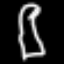
Label: hourglass